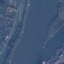
Land use / land cover: River